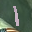
Label: 1